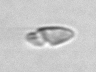
Label: Katodinium_or_Torodinium